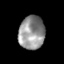
Tissue: skin
Cell type: Epithelial cells
Senescence score: 0.2381
Nuclear area (px): 847
Mean DAPI intensity: 147.324